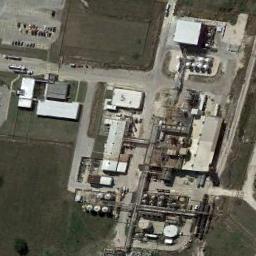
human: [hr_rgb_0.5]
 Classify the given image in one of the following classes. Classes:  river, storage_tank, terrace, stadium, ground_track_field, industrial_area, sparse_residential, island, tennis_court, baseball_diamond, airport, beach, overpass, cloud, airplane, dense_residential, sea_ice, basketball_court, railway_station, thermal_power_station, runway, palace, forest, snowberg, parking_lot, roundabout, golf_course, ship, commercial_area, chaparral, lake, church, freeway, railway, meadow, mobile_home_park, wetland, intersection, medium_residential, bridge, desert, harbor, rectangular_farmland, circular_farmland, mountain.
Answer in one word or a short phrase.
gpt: industrial_area